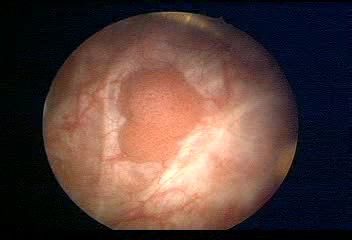
Modality: WLC
Class: Malignant
Subclass: LowGradePapillary
Lesion: L1
Stage: Ta
Morphology: Papillary
Bladder cancer association: Yes
Annotated structures: Tumor